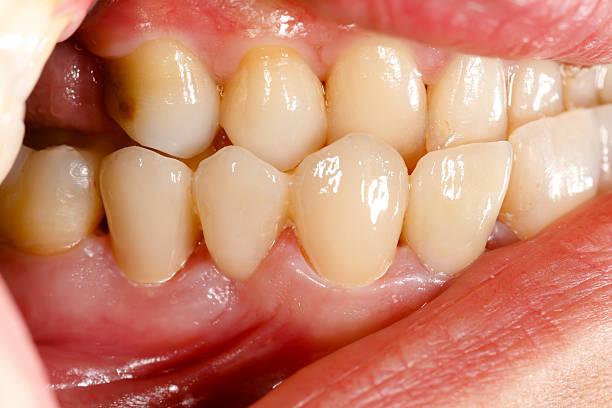
Condition: Gingivitis